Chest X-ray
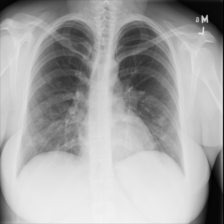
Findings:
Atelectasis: negative
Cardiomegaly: negative
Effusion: negative
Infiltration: positive
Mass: negative
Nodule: negative
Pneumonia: negative
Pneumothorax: negative
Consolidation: negative
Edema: negative
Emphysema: negative
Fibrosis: negative
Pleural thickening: negative
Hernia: negative